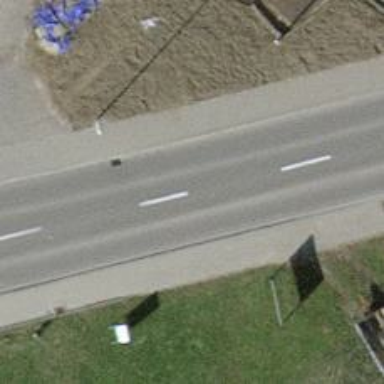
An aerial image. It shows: Public transport stop position.